Field crop: maize
Growth stage: 1
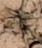
Species: lolium